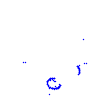
Particle: proton